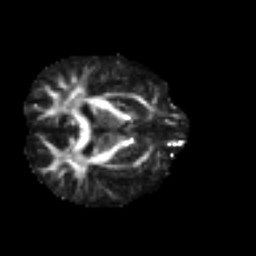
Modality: FA
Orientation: axial
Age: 25
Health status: ill
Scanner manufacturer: philips
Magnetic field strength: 3 T
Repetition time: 9 s
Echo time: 0.127 s